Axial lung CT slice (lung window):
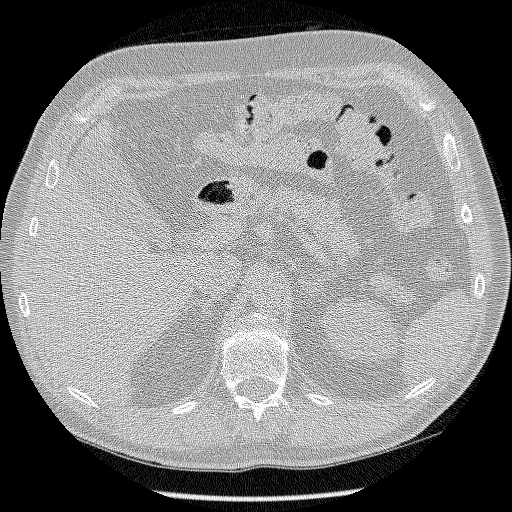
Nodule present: no